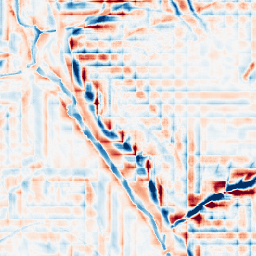
Category: wavelet
Decomposition family: wavelet_dwt
Decomposition parameters: wavelet: db2
level: 4
Upsampling method: lanczos
Upsampling parameters: scale: 8
Upsampling scale: 8